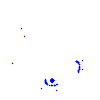
Particle: proton